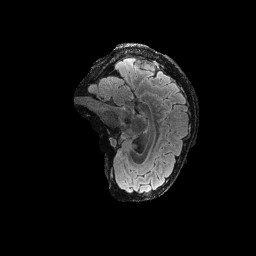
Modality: FLAIR
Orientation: sagittal
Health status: ill
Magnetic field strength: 3 T